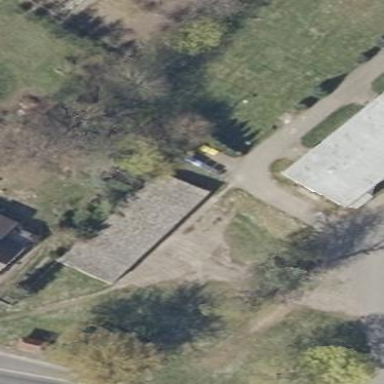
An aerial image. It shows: Group of garages.